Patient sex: M
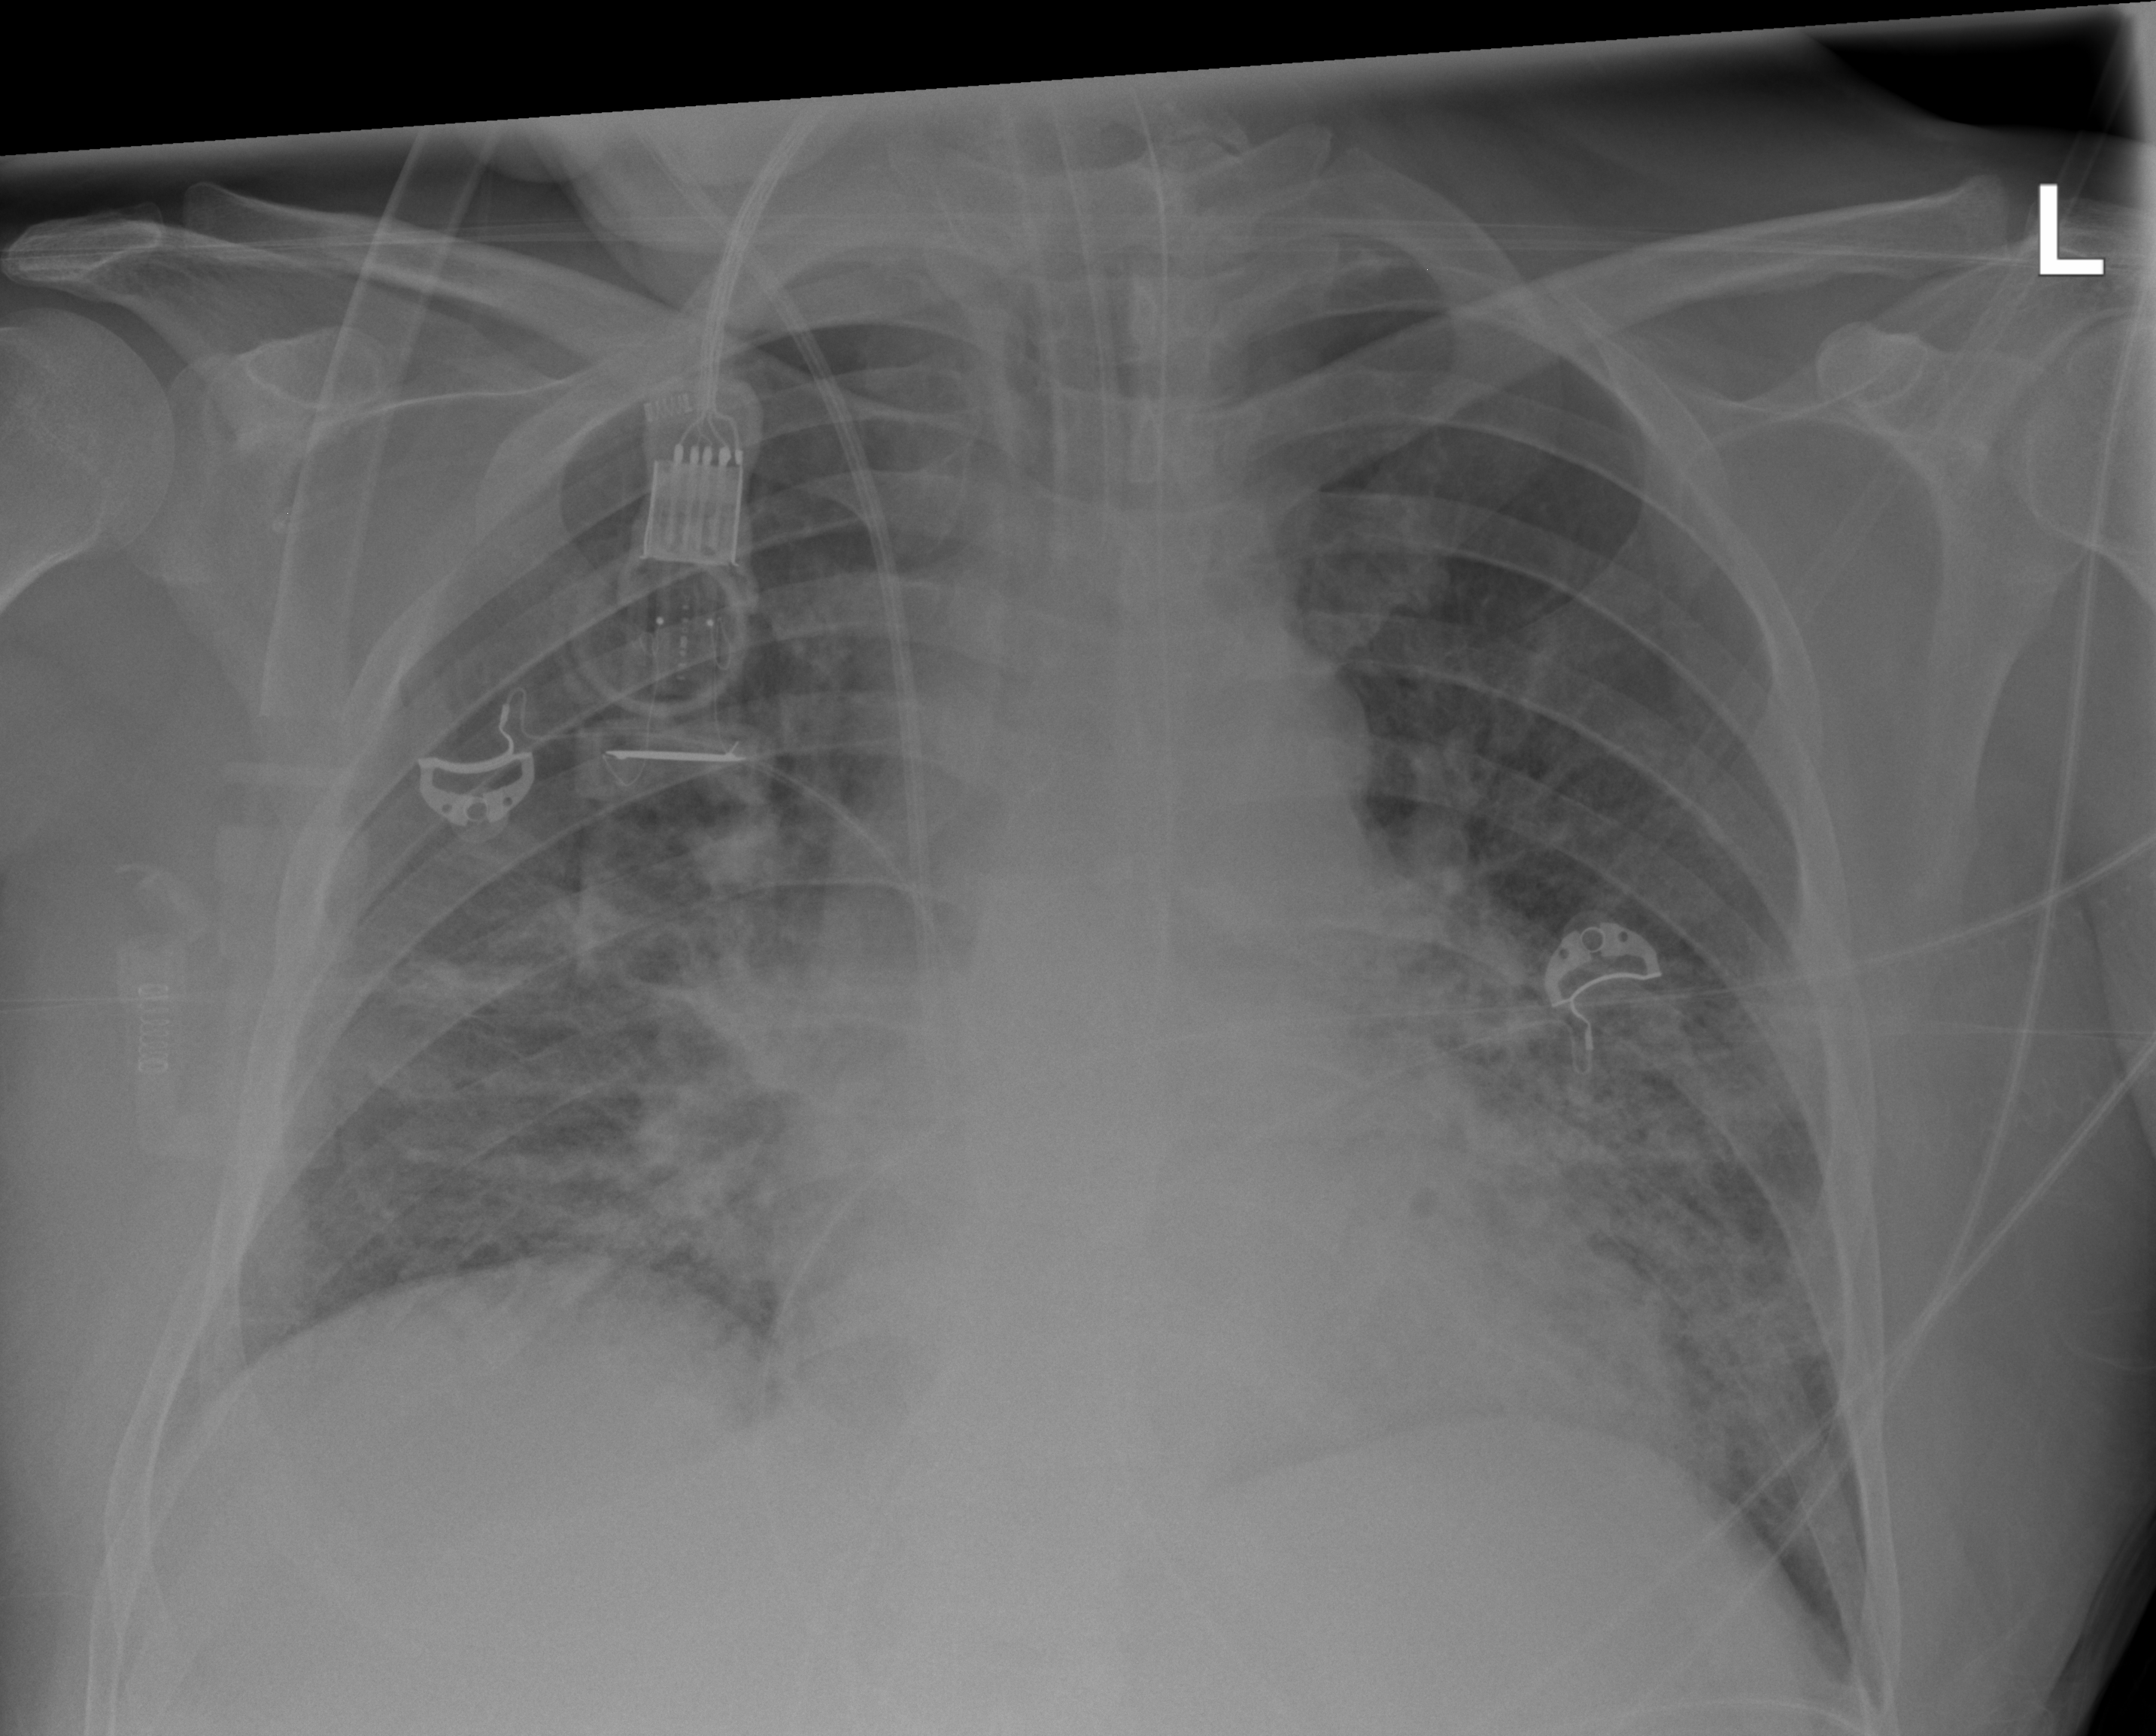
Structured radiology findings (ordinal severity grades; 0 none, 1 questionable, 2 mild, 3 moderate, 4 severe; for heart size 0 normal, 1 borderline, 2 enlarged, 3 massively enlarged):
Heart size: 2
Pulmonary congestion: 0
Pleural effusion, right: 0
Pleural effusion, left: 2
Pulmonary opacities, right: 3
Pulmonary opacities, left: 3
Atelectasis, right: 0
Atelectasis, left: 3